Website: home-depot
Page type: billing-address
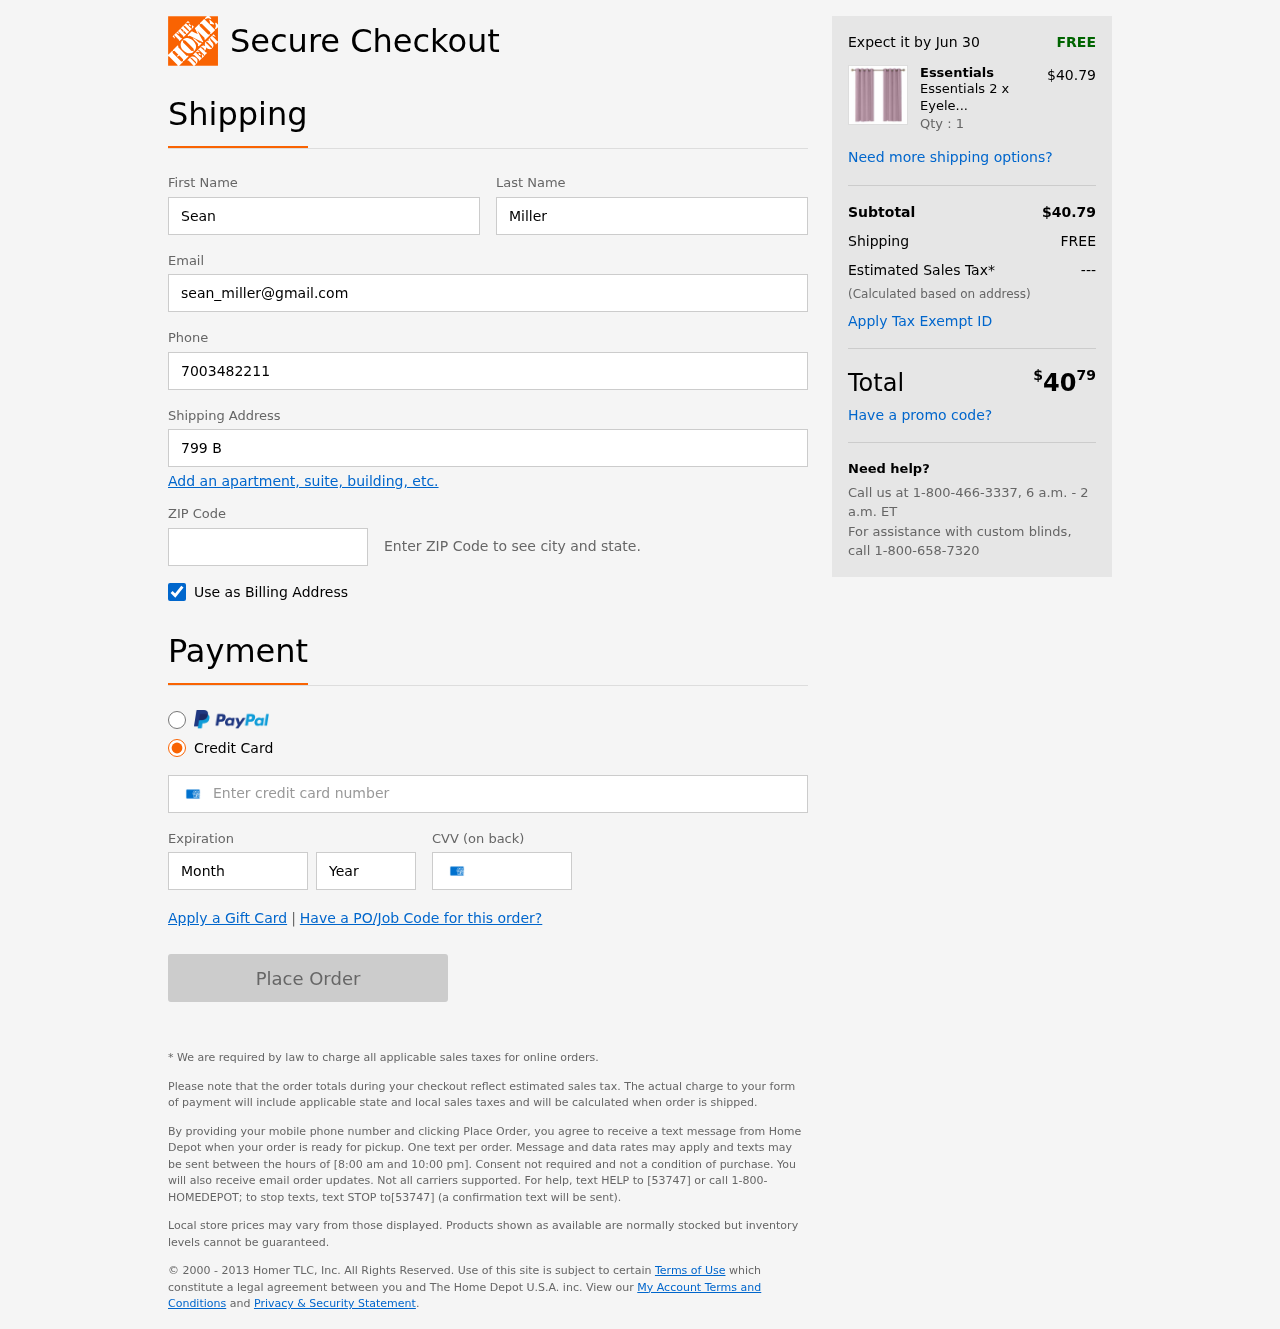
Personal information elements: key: PII_FIRSTNAME
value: Sean
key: PII_LASTNAME
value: Miller
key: PII_EMAIL
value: sean_miller@gmail.com
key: PII_PHONE
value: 7003482211
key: PII_STREET
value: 799 Blackwell Radial
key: PII_POSTCODE
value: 22137
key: PII_CARD_NUMBER
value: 3466 3777 4265 518
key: PII_CARD_EXPIRY_MONTH
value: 04
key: PII_CARD_CVV
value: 5374
Product elements: key: PRODUCT1_BRAND
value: Essentials
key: PRODUCT1_NAME
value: Essentials 2 x Eyelet Curtains
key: PRODUCT1_PRICE
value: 40.79
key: PRODUCT1_QUANTITY
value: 1
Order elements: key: ORDER_DELIVERY_DATE
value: Jun 30
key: ORDER_SUBTOTAL
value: $40.79
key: ORDER_SHIPPING_COST
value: FREE
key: ORDER_TAX
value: ---
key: ORDER_TOTAL2
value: $4079